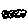
Label: cloud